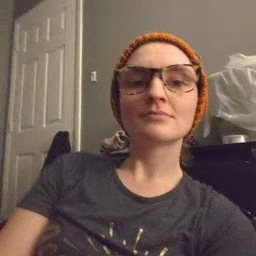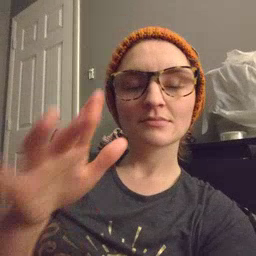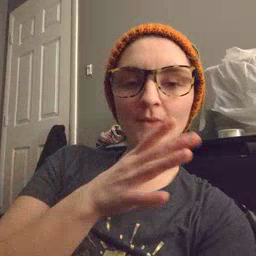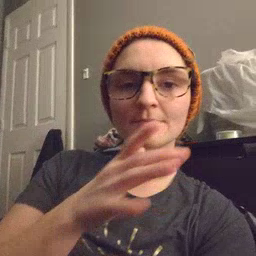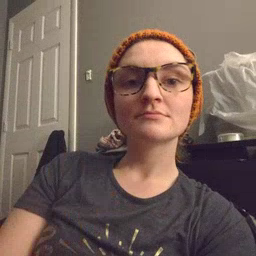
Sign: mom